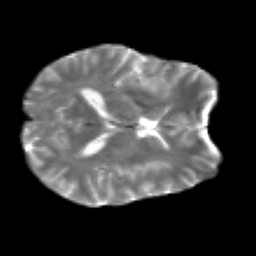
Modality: T2w
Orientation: axial
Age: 29
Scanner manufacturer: siemens
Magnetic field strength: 3 T
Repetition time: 2.2 s
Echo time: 0.084 s